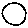
Label: circle